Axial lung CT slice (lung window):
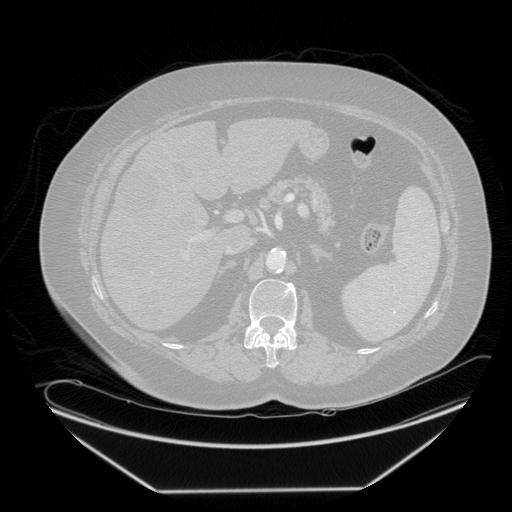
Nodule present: no